Question: I want to get the details form the paypal form. I redirect my clients to this form after they select a certain amount. Can i get the details of the form below?
I am not sure. Since paypal is asking for the creditcard number and all that, for security purposes it should not allow to get this form data. But again, just wondering, is it possible?

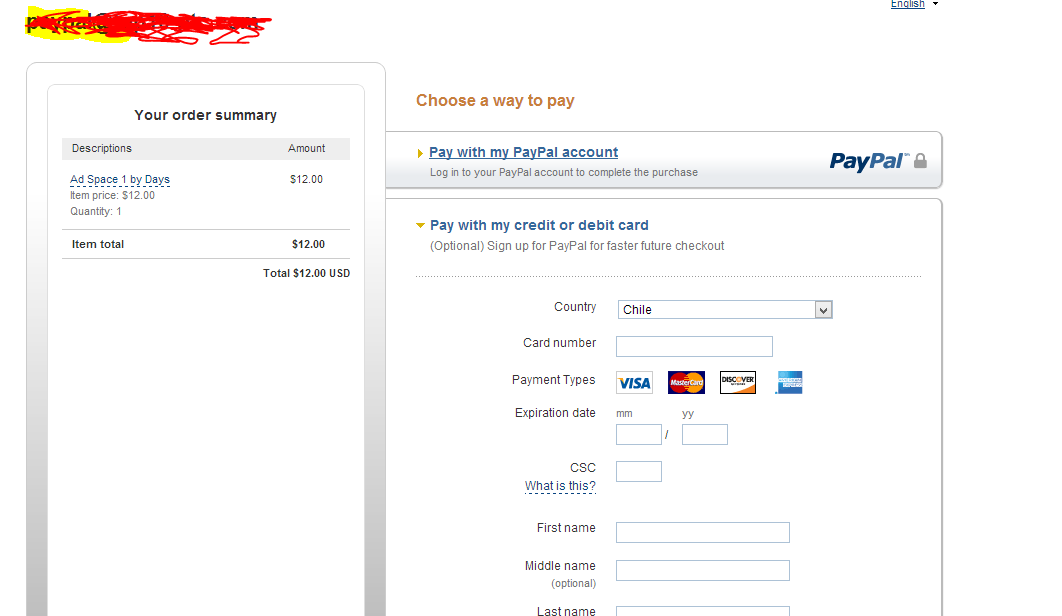
Answer: Short answer: no.
Certainly not using PHP (going by your tags here), which is server side, and this would be a javascript hack. The way that immediately leapt to mind would be to invoke Javascript in a child iframe that contained the Paypal form, but there are two immediately apparent problems with that:
1. I doubt Paypal would allow that page to be opened in an iframe
2. You can't invoke javascript in an iframe if the page in that frame is not on the same domain as the calling page.
The best way I can think of to achieve this would be to make a Greasemonkey/Chrome/whatever extension using javascript to fish the data and send it off, but then there's this: Why on earth do you want to do this?
On a related, though unhelpful note, if you are interested in trying this for a purpose that is less illegal and immoral, one thing you might want to look at is <URL>...